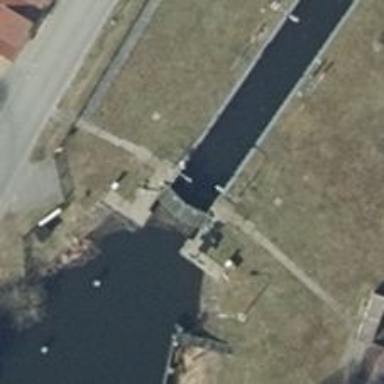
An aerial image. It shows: Lock gate on waterway.